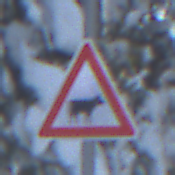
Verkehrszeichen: ViehtriebLinks
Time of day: MorningAfternoon
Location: Outdoor (Nature)
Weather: Clear
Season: Winter
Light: Natural